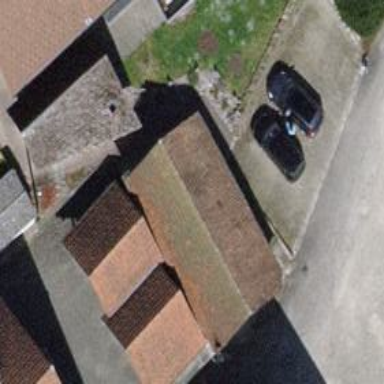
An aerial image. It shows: View of roof of building.